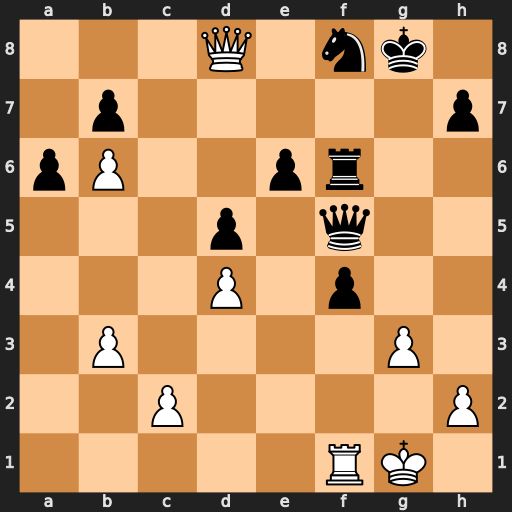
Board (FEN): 3Q1nk1/1p5p/pP2pr2/3p1q2/3P1p2/1P4P1/2P4P/5RK1
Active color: w
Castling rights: -
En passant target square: -
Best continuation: Rxf4 Qxf4 gxf4